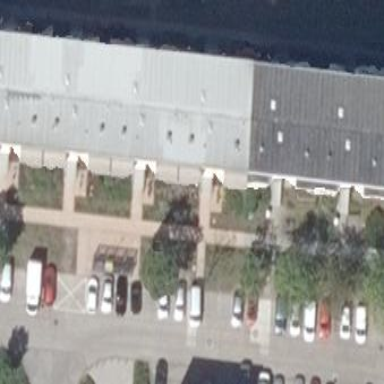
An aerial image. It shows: Residential building with flat roof made of tar paper.